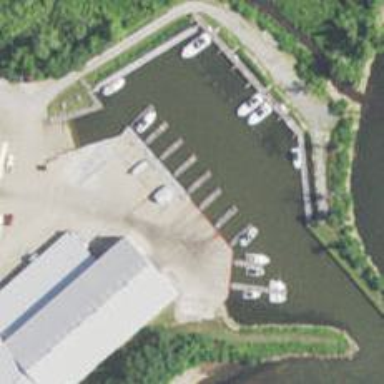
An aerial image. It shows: Commercial mooring pier.